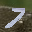
Label: 7